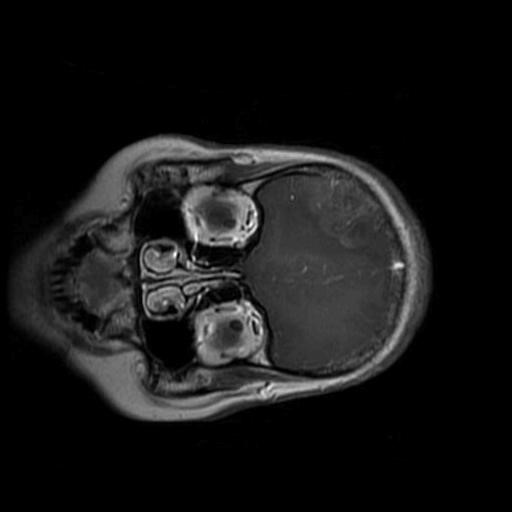
Label: brain_glioma